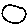
Label: circle